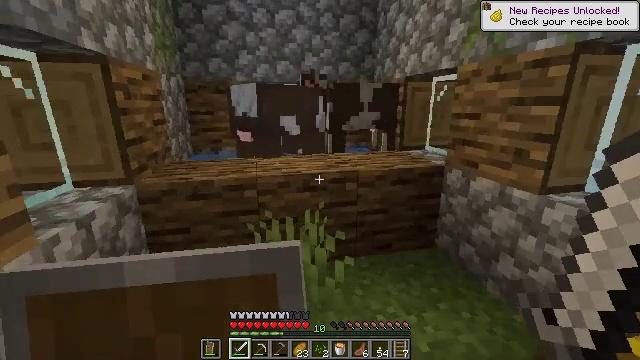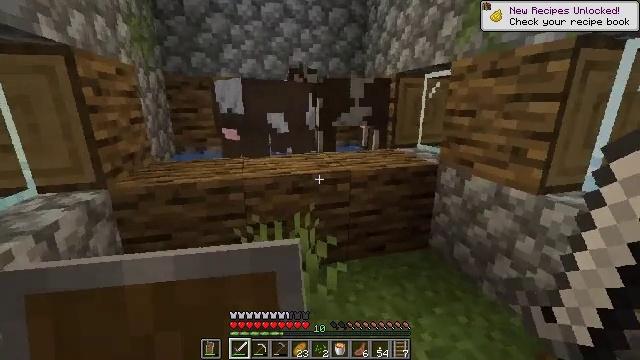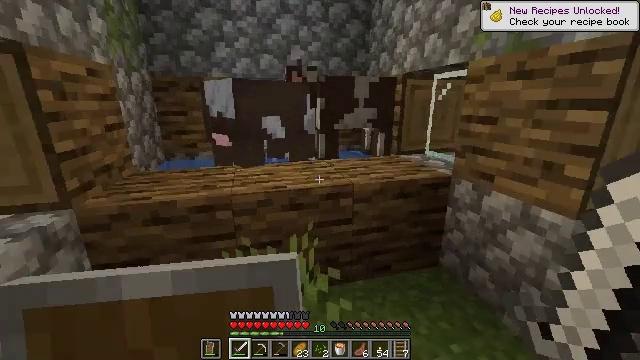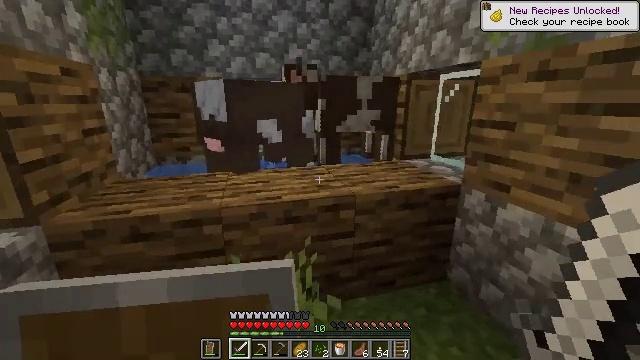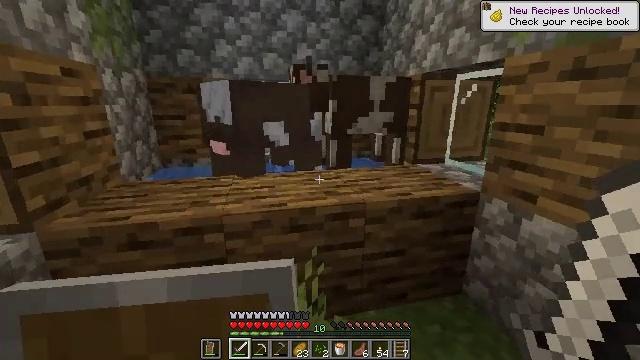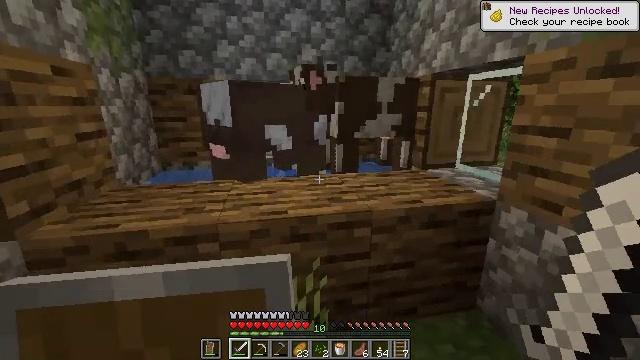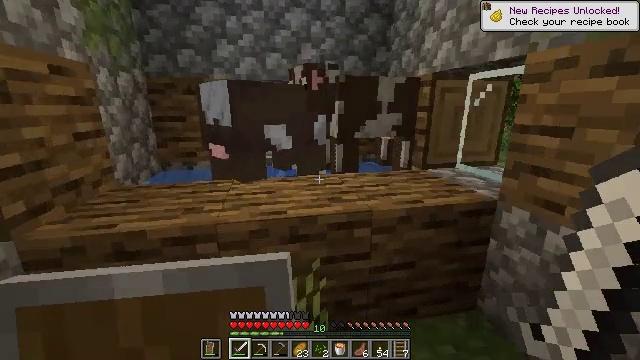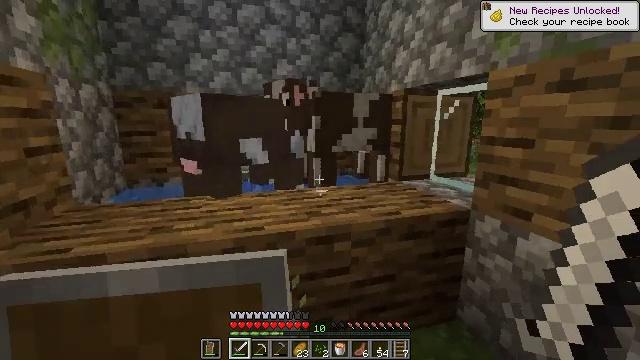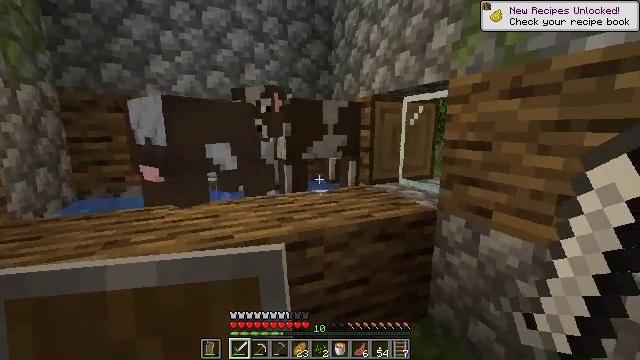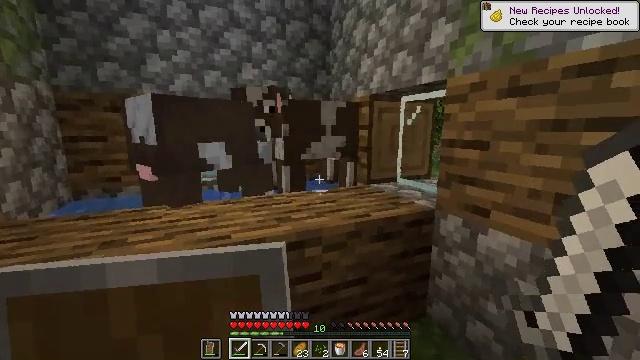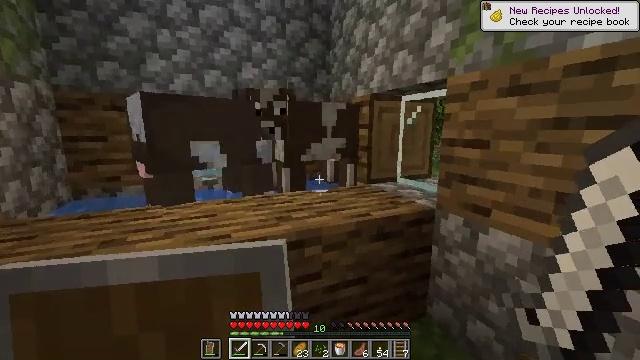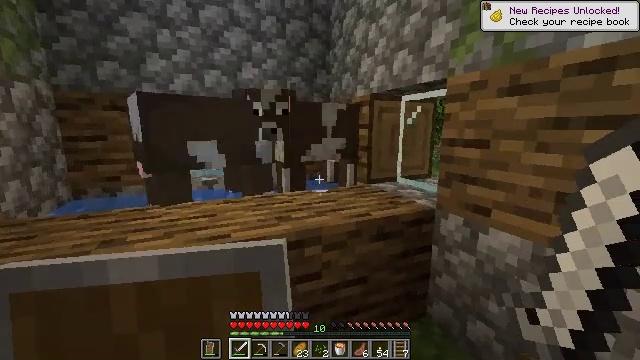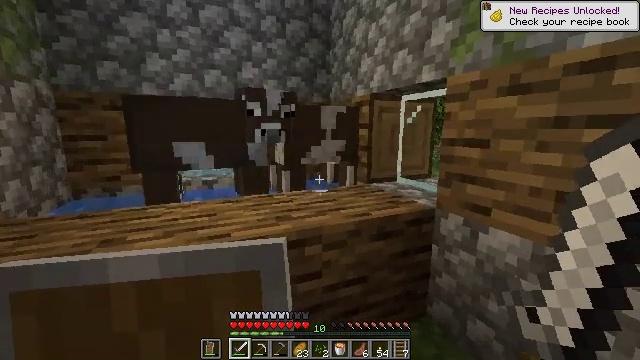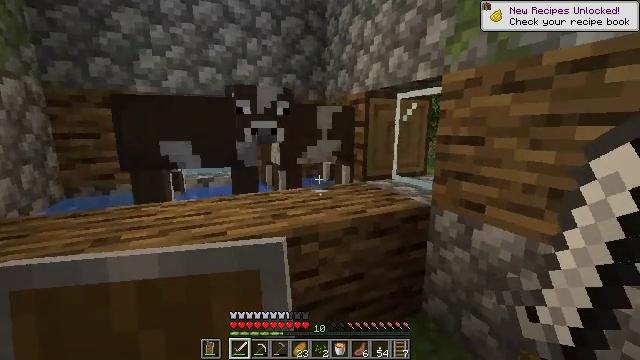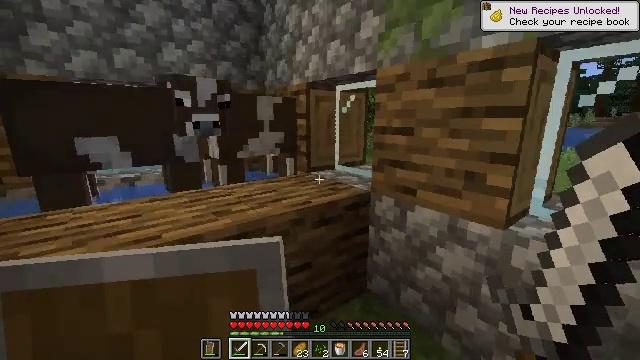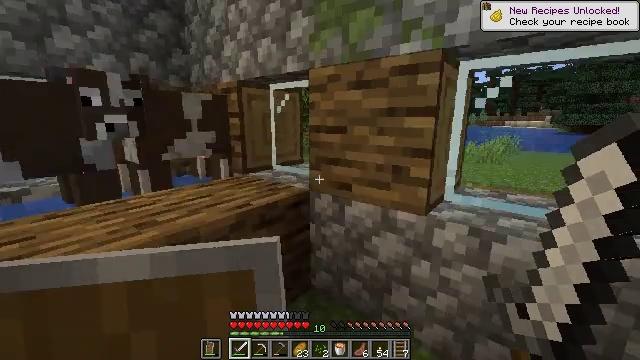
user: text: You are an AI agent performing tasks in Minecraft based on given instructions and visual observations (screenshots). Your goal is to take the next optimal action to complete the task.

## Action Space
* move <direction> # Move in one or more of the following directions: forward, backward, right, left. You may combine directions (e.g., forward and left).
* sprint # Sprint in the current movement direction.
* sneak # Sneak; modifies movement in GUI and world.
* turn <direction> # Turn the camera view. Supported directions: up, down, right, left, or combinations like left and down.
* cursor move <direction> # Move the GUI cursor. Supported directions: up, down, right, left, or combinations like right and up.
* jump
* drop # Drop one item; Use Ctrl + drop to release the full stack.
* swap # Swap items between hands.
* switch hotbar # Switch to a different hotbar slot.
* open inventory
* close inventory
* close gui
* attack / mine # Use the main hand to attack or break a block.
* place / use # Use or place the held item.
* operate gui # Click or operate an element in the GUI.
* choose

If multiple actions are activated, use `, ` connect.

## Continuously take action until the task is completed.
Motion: motion action
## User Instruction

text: Attack the hay block to get hay.
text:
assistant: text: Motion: move forward, turn right
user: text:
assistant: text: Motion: move forward
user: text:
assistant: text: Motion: move forward
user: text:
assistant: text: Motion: turn left
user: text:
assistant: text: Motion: turn left
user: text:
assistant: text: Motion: no_op
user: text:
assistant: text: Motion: turn right and up
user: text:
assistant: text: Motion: turn right and up
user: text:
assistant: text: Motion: no_op
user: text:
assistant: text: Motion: no_op
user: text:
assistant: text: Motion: no_op
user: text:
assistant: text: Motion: no_op
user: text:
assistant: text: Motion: no_op
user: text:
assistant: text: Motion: turn right and down
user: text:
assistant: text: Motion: turn right
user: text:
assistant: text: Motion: turn right
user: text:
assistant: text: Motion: turn right
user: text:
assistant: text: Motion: turn right
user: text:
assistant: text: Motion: turn right
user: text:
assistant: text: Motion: no_op
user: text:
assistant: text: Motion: turn right
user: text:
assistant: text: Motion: move back, turn right
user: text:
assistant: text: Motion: move back, turn right
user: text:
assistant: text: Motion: move back, turn right
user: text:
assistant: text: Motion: move back
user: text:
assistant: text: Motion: turn right and down
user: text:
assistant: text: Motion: turn right and down
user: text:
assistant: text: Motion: turn right and down
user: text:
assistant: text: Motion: turn right
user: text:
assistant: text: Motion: attack / mine